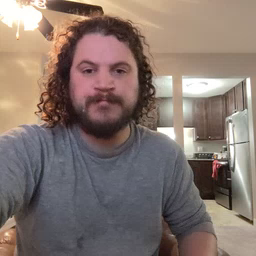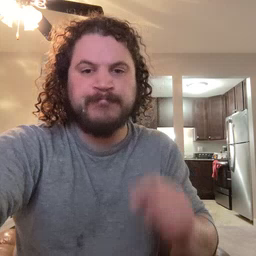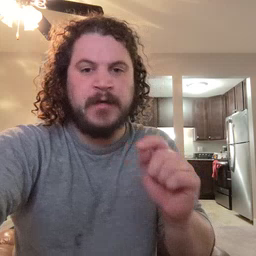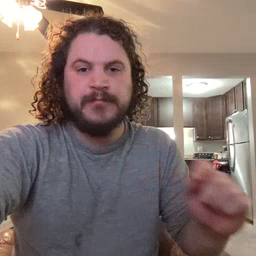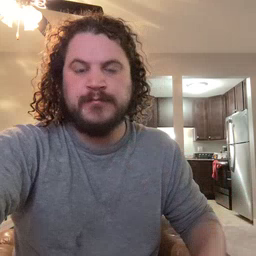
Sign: pen